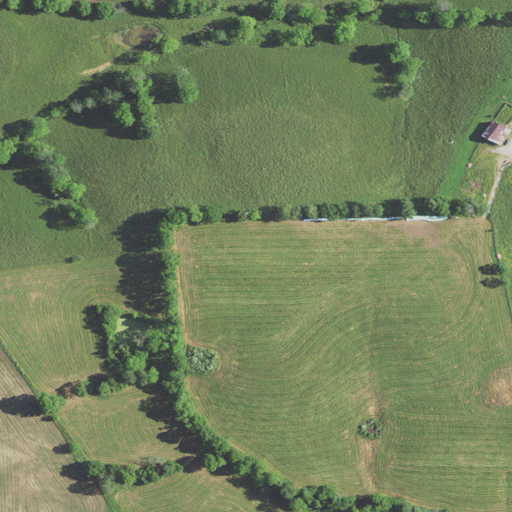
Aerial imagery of mountain in Kentucky named Pleasant Hill containing pasture, deciduous forest, cultivated crops, open development, and mixed forest